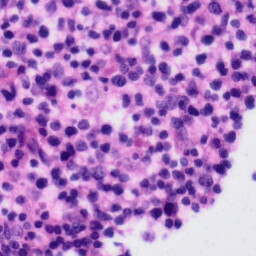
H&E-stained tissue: Tonsil